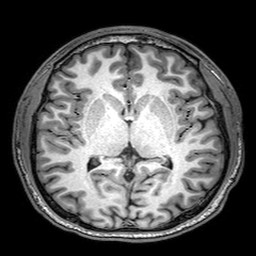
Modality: T1w
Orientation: coronal
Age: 20
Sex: male
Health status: healthy
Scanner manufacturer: philips
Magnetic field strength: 3 T